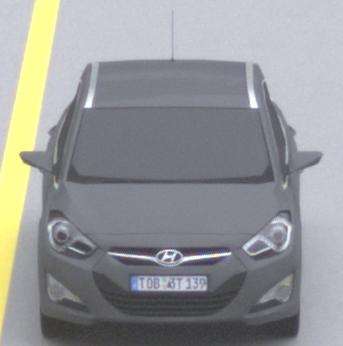
Make: Hyundai
Model: i40 Kombi 1.6 GDI
Detailed model: i40 (VF) Kombi
Model produced from: 2012/08
Model produced until: 2013/09
Doors: 5
Color: gray
Road condition: dry road
Daytime: midday
Contrast: low contrast